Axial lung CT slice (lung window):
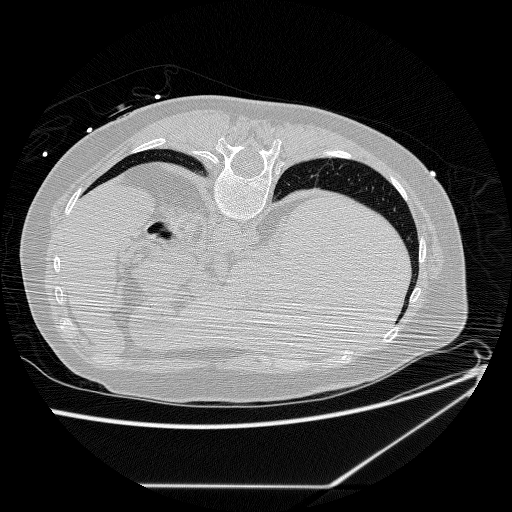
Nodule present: no